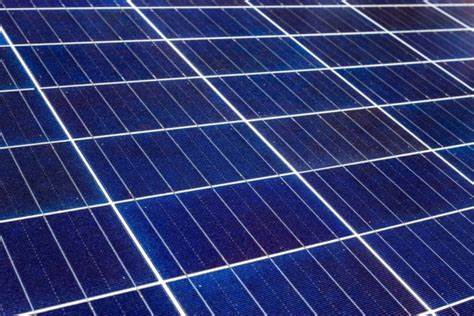
Label: Clean